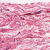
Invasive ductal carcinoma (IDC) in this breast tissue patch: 0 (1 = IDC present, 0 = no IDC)